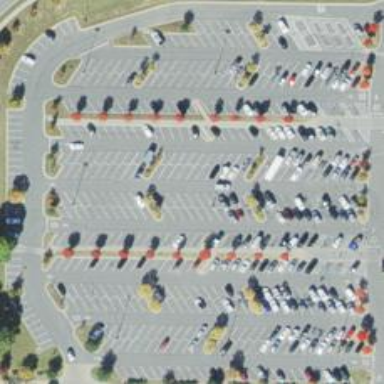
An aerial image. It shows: Parking area with asphalt surface.